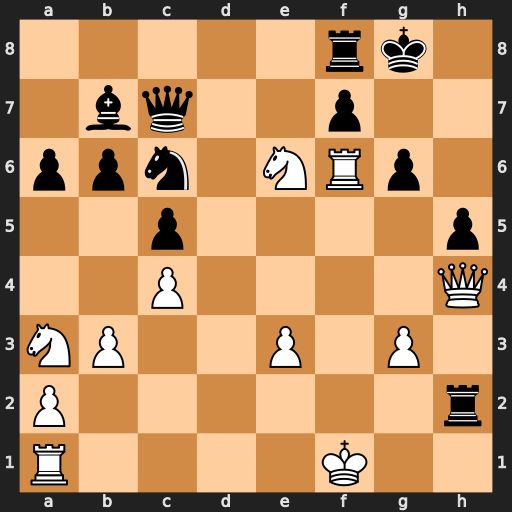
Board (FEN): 5rk1/1bq2p2/ppn1NRp1/2p4p/2P4Q/NP2P1P1/P6r/R4K2
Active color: w
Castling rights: -
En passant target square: -
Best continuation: Nxc7 Rxh4 gxh4